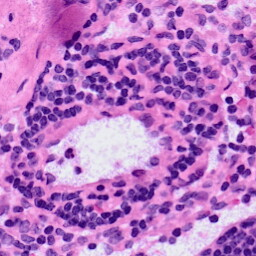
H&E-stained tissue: LymphNode